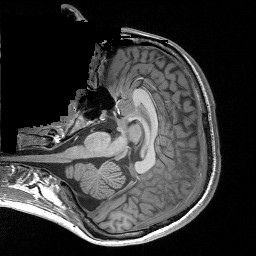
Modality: T1w
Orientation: axial